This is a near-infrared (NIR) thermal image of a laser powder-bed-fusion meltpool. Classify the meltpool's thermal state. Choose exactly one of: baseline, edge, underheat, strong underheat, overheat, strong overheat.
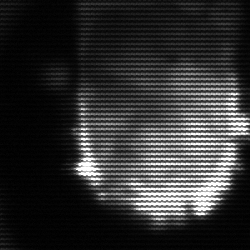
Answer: baseline